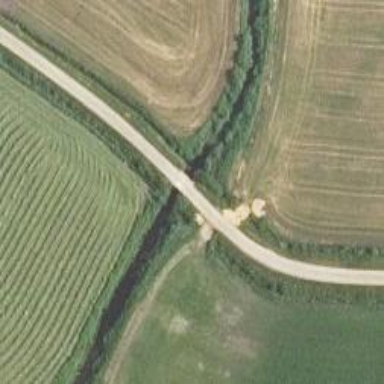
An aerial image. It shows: Unclassified road with bridge.